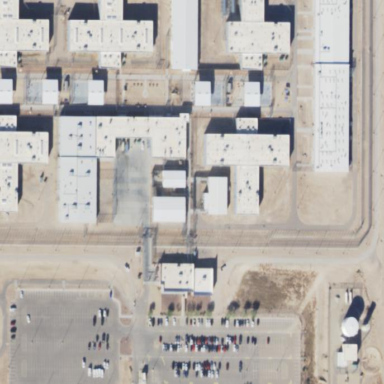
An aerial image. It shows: Prison facility surrounded by fence.